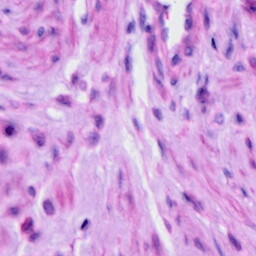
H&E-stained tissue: Cervix